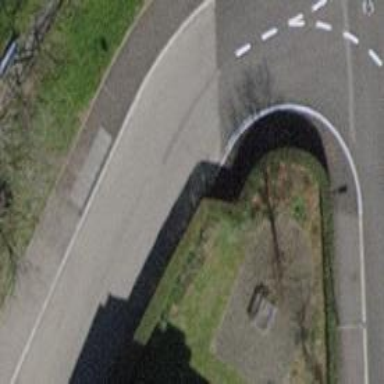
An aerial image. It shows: Kerb barrier.